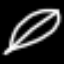
Label: leaf